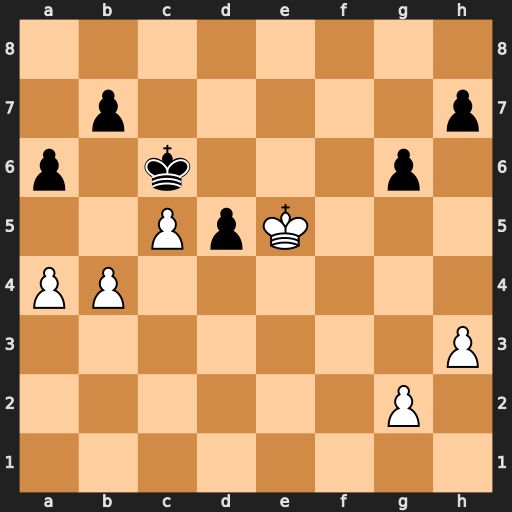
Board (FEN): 8/1p5p/p1k3p1/2PpK3/PP6/7P/6P1/8
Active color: w
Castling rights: -
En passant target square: -
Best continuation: Kd4 g5 g4 h6 b5+ axb5 axb5+ Kxb5 Kxd5 Kb4 c6 bxc6+ Kxc6